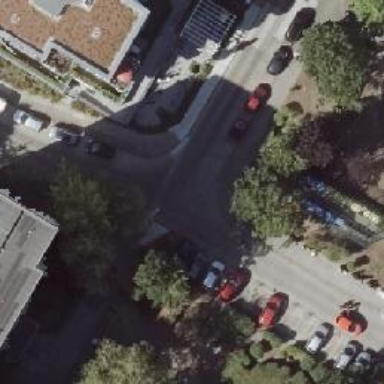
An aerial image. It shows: Residential concrete road with sidewalks on both sides.